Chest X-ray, PA view. Patient: 57 years old, sex M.
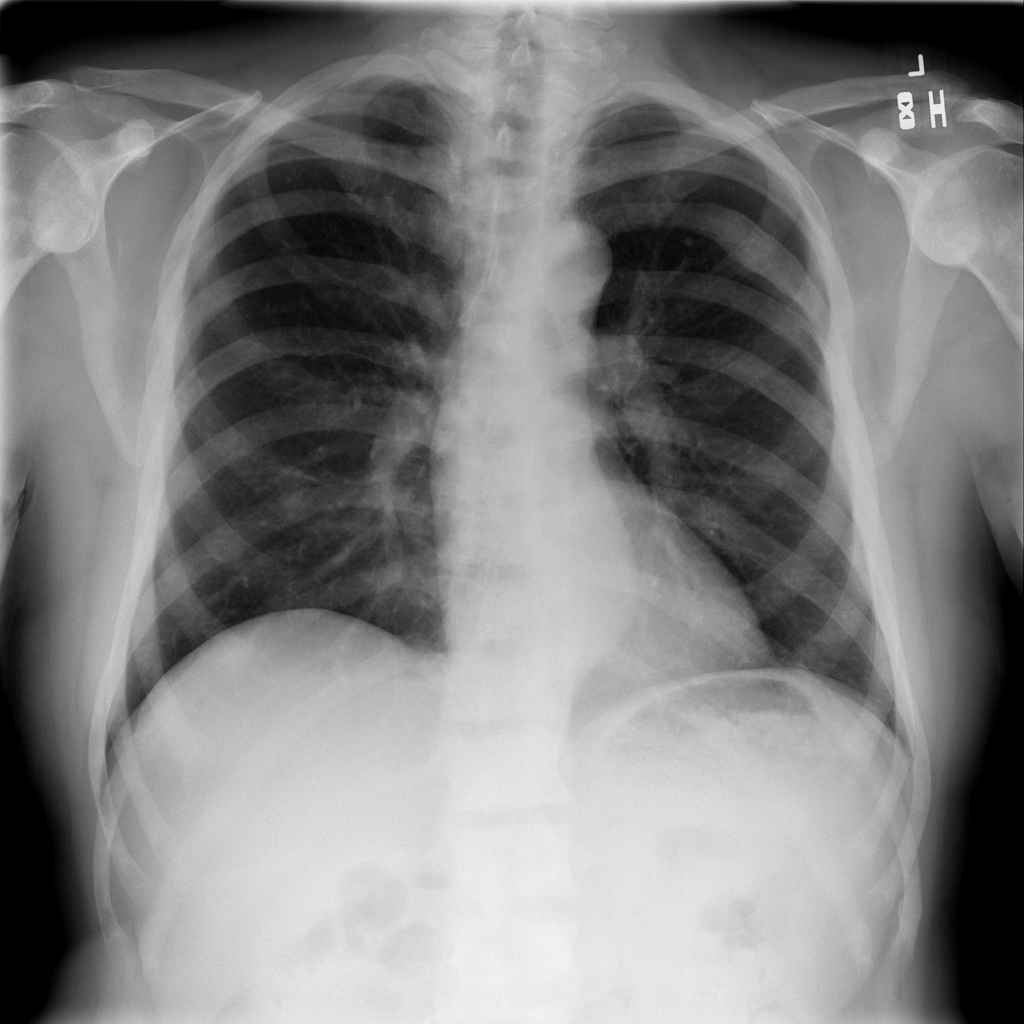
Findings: No Finding